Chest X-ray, AP view. Patient: 27 years old, sex F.
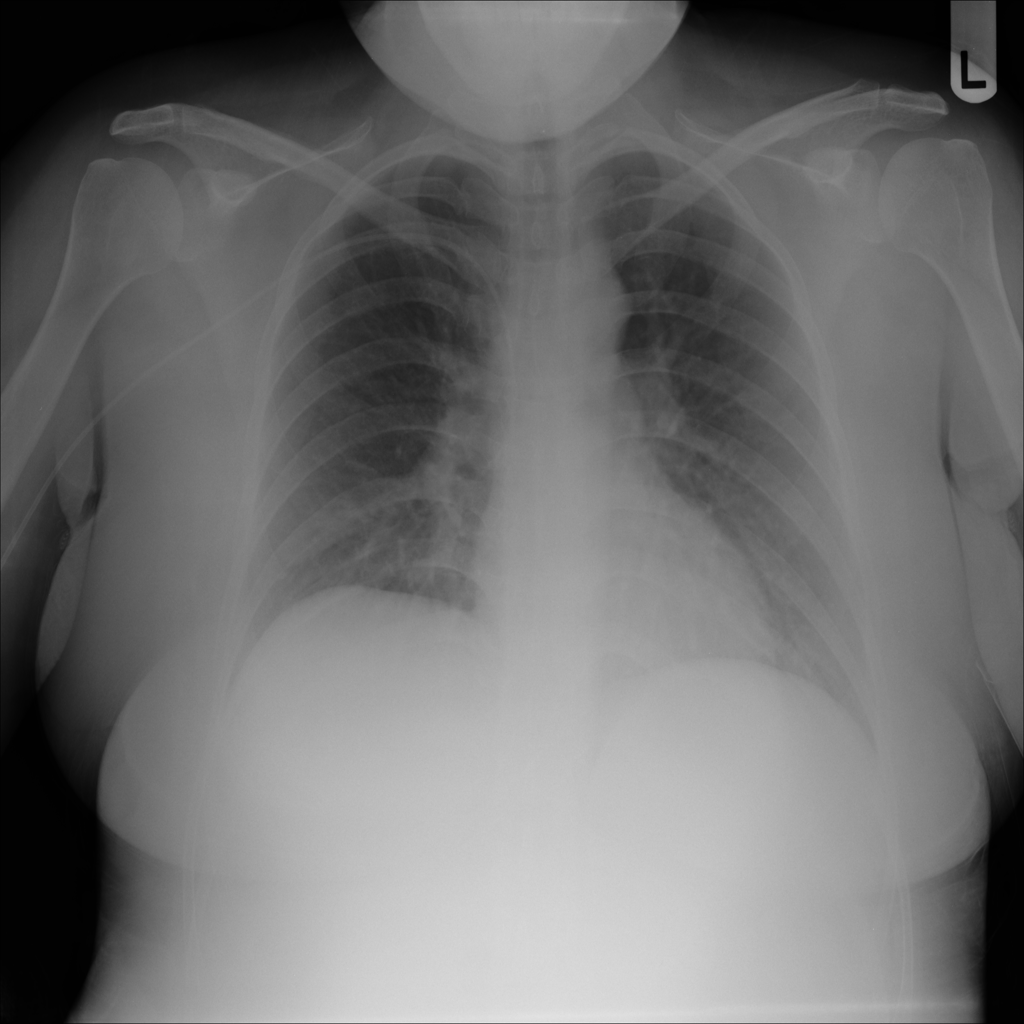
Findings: Infiltration